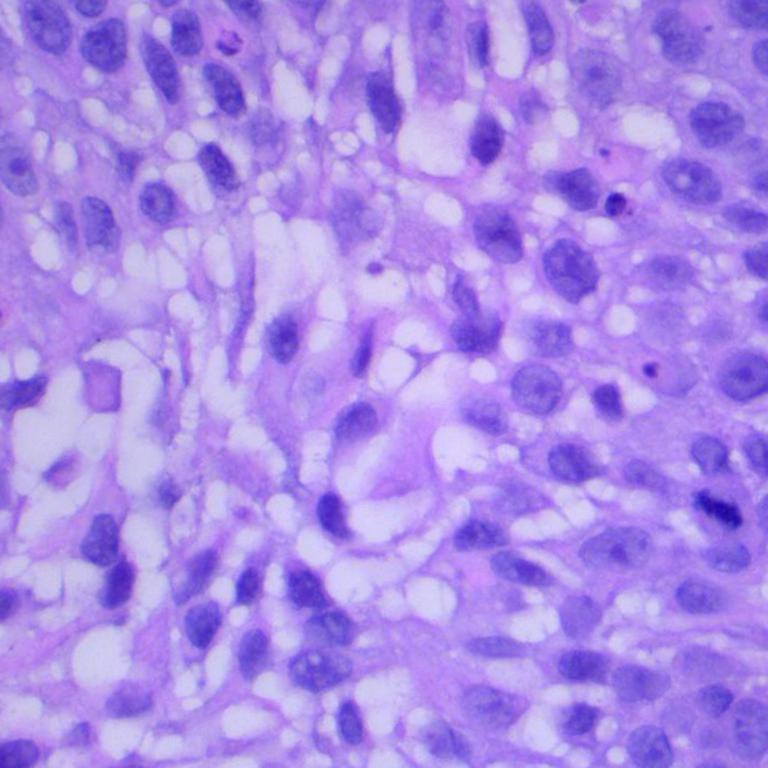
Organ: lung
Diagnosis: squamous carcinomas